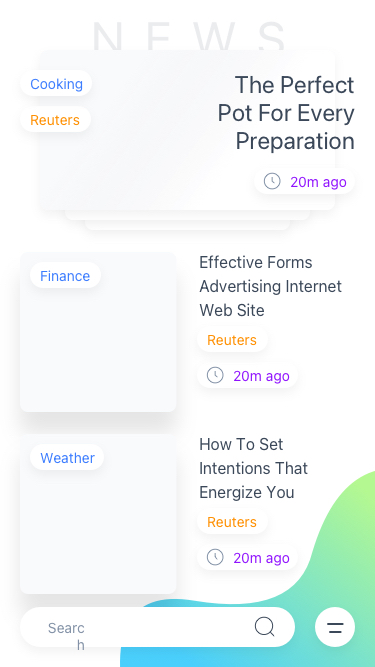
Text in this UI design:
NEWS
20m ago
Reuters
Finance
Effective Forms Advertising Internet Web Site
20m ago
Reuters
Weather
How To Set Intentions That Energize You
20m ago
Reuters
Cooking
The Perfect Pot For Every Preparation
Search